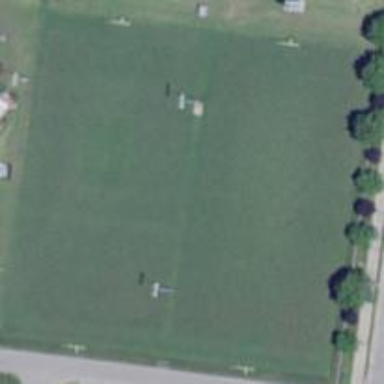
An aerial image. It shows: Football pitch for leisure on the land.